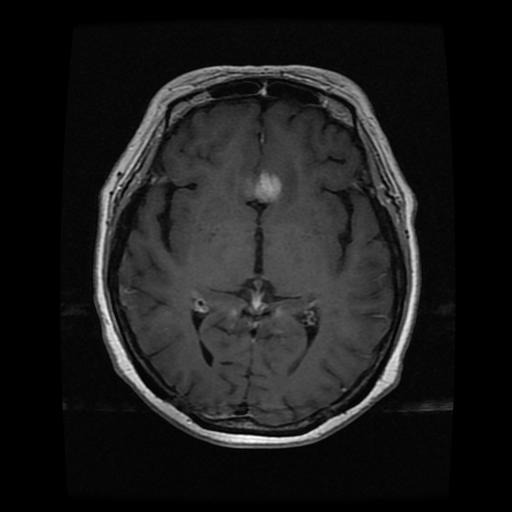
Label: meningioma